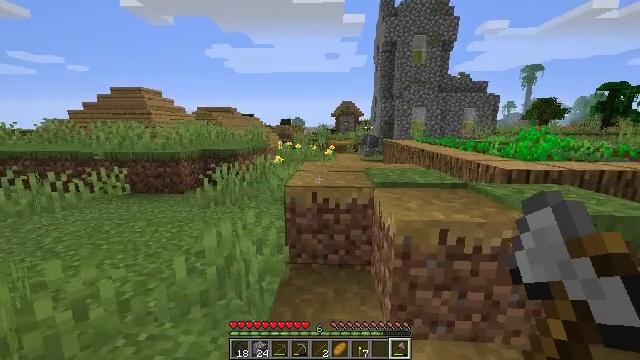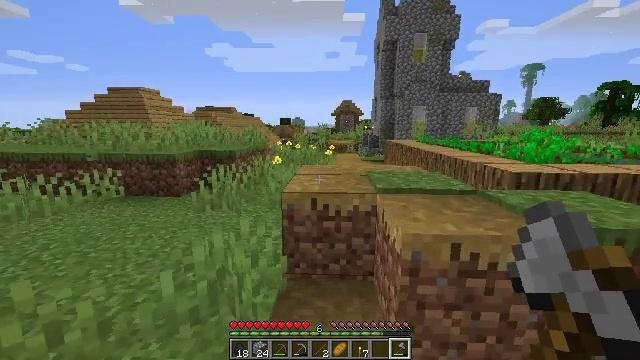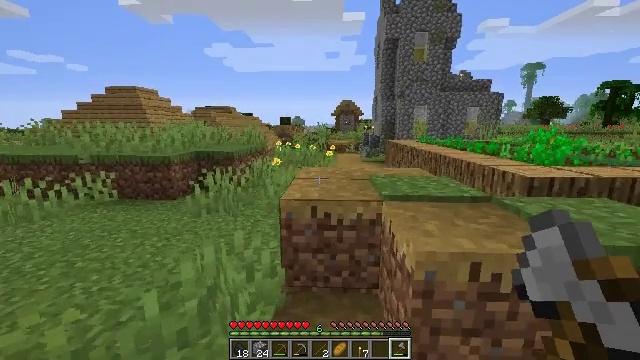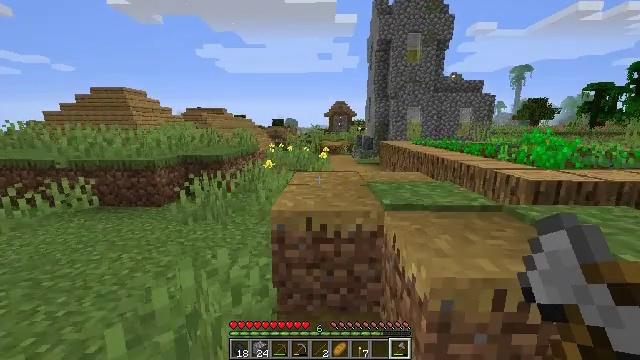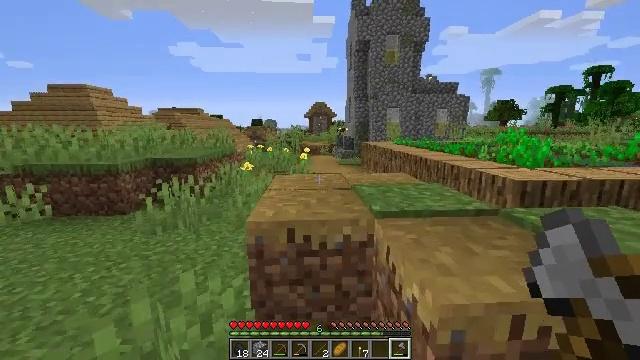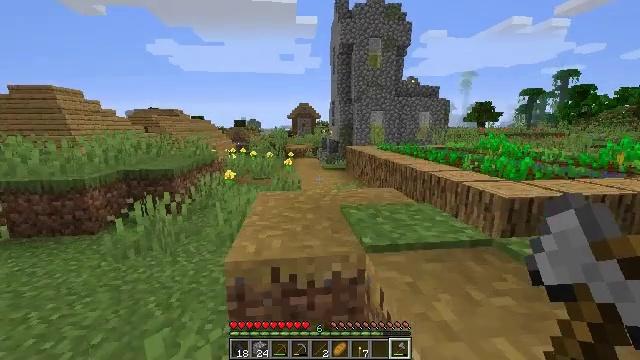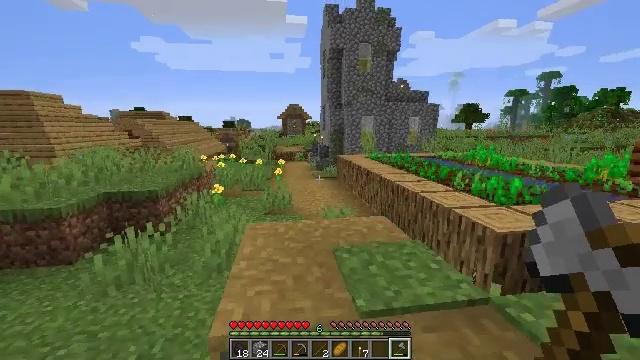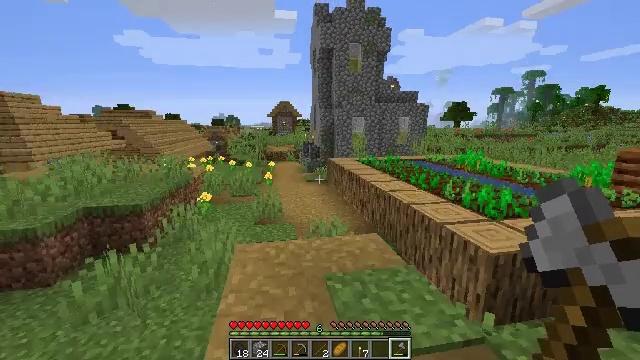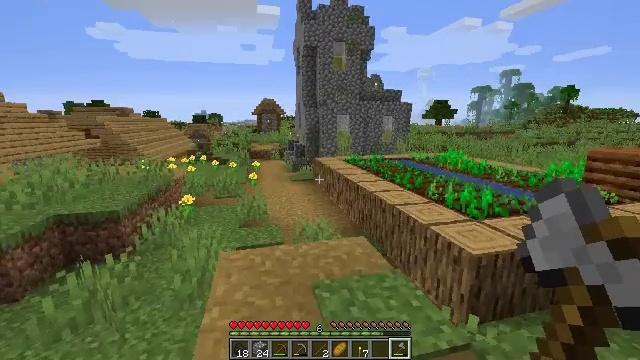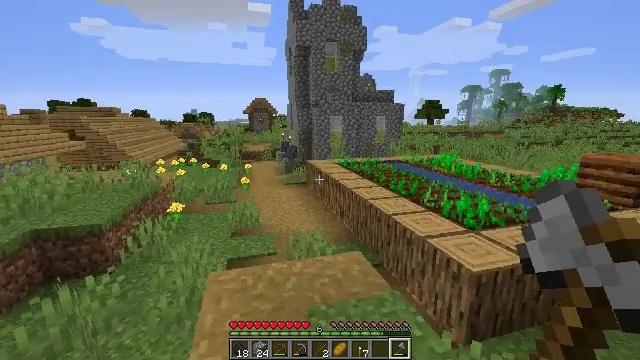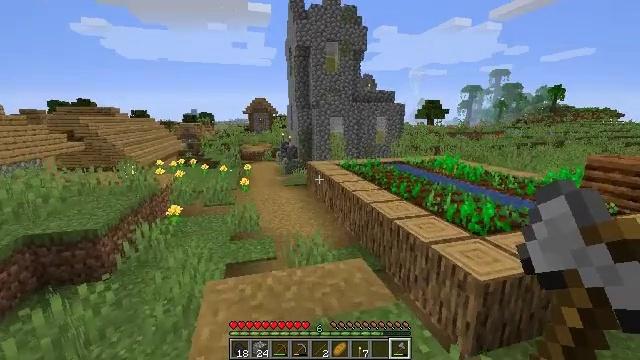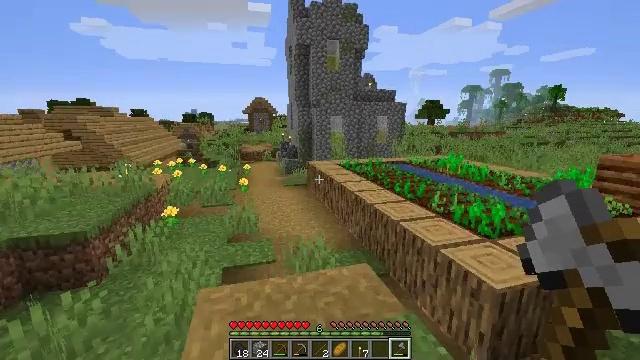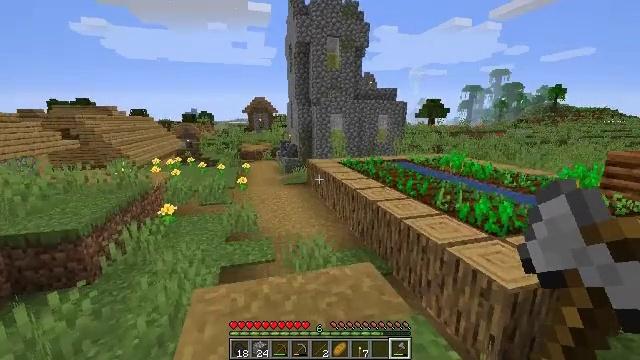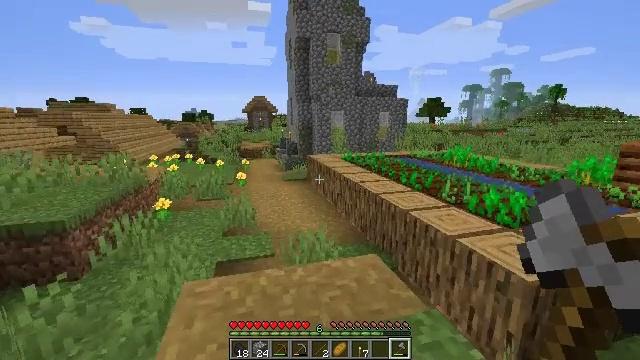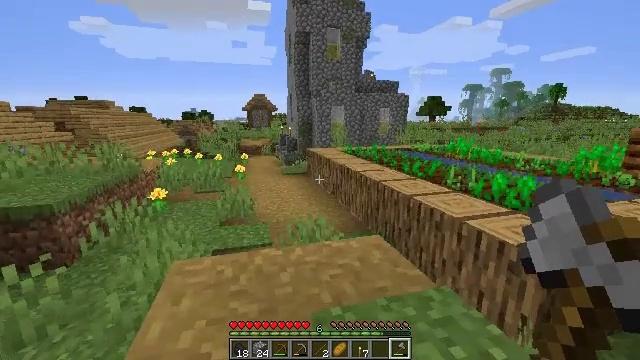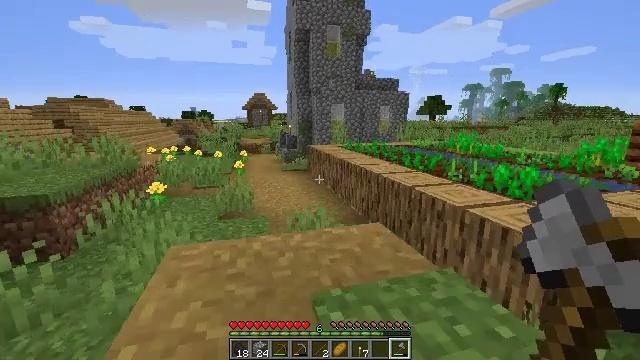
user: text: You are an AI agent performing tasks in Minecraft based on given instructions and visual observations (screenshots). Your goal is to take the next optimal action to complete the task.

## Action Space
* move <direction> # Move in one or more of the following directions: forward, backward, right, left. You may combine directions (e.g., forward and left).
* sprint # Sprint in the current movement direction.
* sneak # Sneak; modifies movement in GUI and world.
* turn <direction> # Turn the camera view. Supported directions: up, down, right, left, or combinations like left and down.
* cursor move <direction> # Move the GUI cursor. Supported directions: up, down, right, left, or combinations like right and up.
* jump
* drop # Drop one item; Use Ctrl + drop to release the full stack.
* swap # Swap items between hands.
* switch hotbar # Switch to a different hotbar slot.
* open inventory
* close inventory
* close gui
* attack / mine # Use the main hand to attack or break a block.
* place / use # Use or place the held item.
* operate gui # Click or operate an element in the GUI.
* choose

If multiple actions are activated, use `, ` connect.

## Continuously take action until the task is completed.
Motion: motion action
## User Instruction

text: Break the brewing stand to collect it.
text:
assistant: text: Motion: move forward
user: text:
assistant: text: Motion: move forward
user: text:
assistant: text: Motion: move forward, turn right
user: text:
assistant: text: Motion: move forward, turn right
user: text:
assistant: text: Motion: move forward, turn right, jump
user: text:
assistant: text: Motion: move forward, turn right, jump
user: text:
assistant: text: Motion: move forward, turn right, jump
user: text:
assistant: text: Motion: move forward, turn right, jump
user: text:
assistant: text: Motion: move forward, turn right, jump
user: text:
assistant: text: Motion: move forward, jump
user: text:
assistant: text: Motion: move forward
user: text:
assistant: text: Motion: move forward
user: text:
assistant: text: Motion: move forward
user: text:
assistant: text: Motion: move forward
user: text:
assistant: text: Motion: move forward
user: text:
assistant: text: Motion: move forward
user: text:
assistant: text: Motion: move forward
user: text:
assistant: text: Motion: move forward
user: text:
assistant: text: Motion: move forward
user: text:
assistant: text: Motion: move forward
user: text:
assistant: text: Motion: move forward, turn left, jump
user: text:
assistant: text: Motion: move forward, turn left, jump
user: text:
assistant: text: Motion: move forward, jump
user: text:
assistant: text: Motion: move forward, jump
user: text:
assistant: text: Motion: move forward, jump
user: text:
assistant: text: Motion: move forward
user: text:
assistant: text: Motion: move forward
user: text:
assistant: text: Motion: no_op
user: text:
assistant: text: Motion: no_op
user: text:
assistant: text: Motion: no_op